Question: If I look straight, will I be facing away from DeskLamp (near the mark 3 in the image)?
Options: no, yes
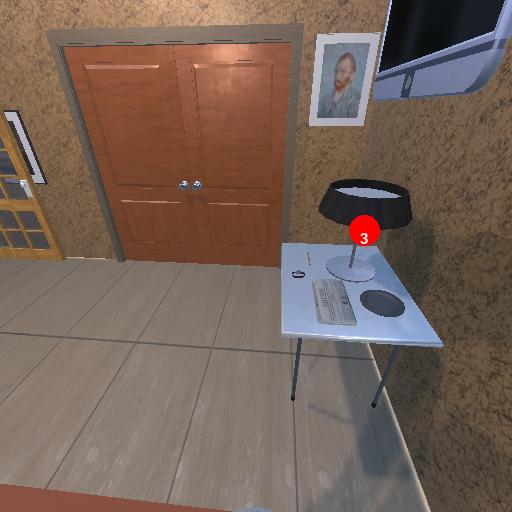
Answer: no